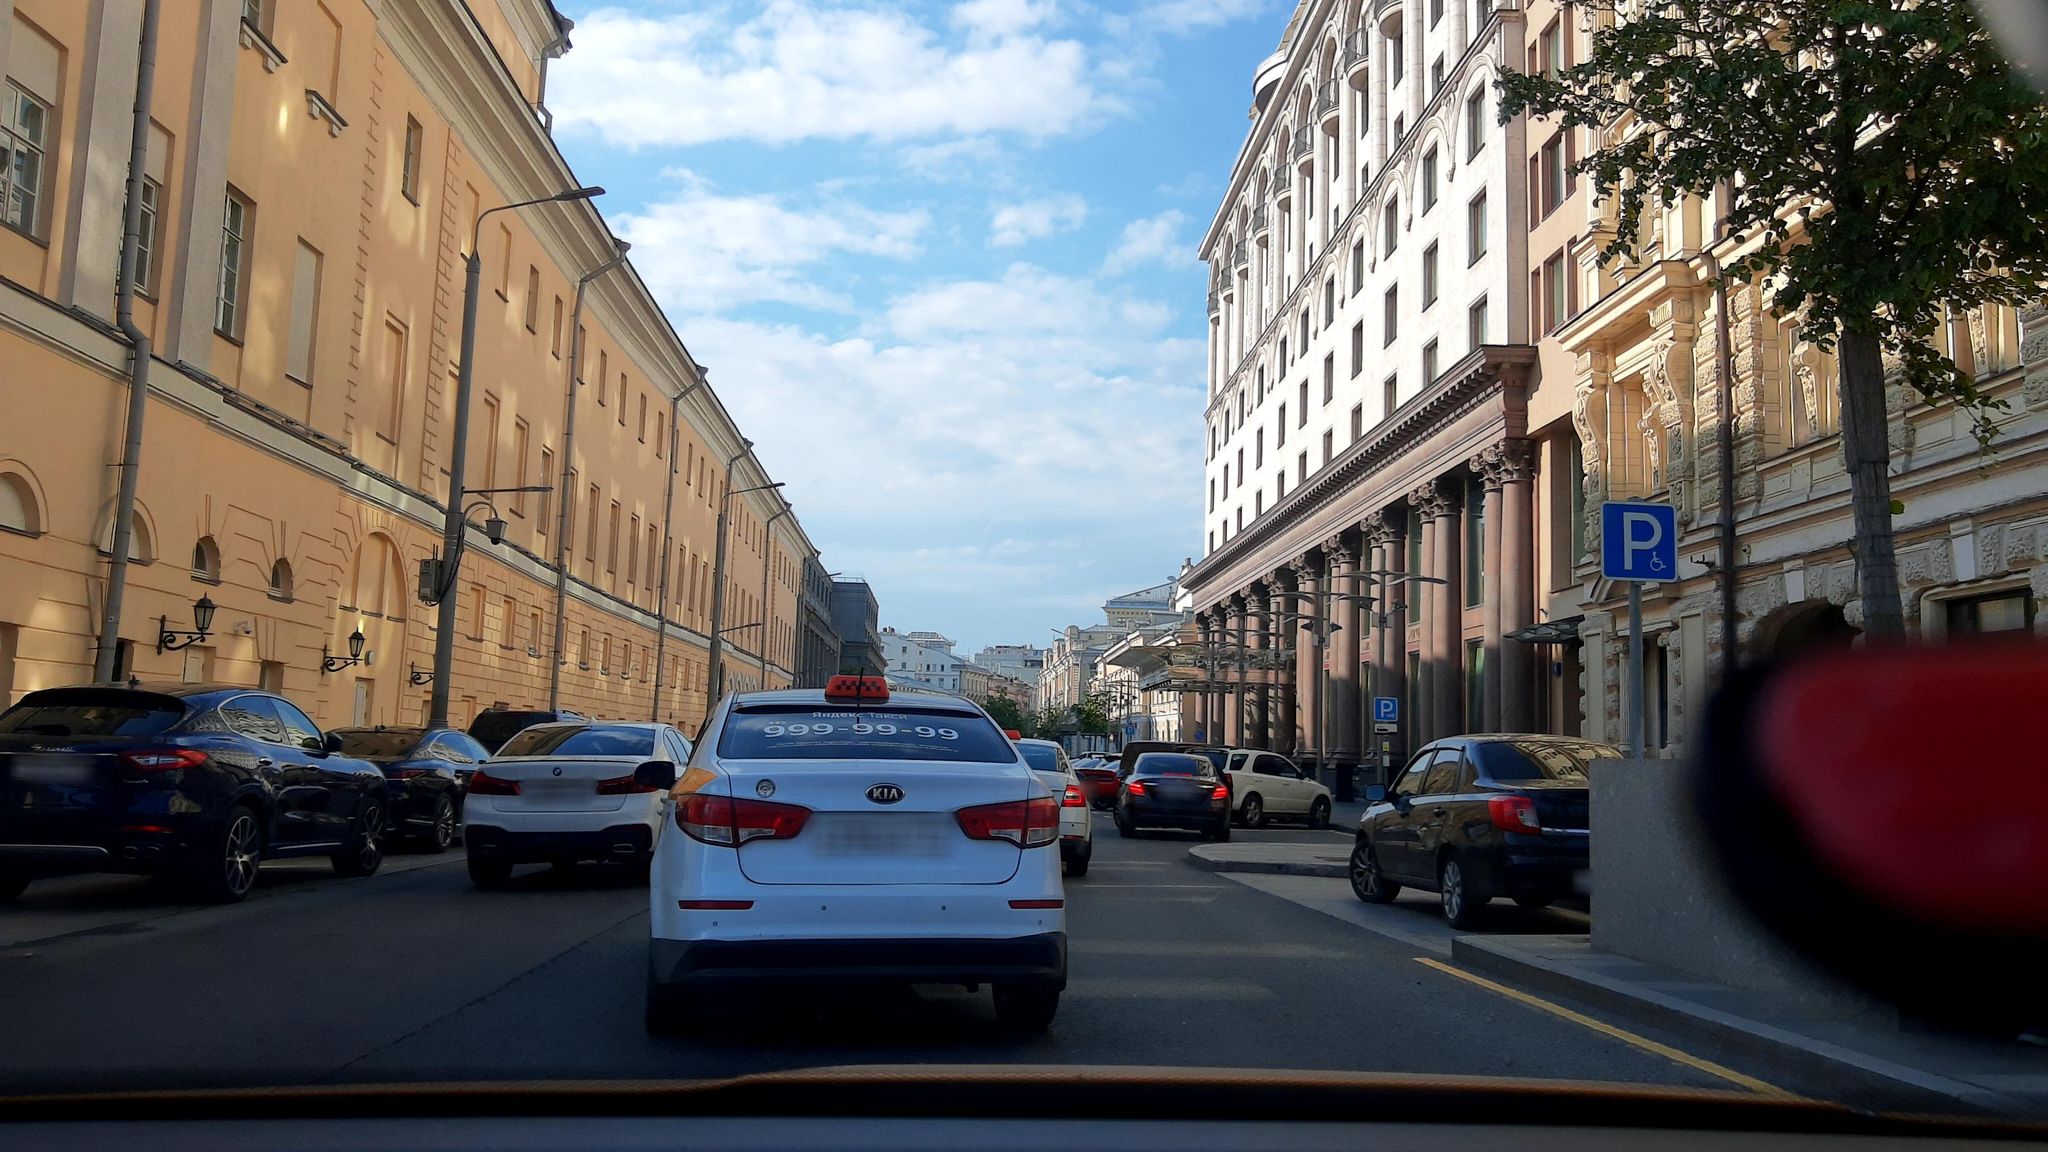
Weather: clear
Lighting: day
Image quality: good
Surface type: driving surface
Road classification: cycleway
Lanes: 2
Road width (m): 3.5
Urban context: urban centre
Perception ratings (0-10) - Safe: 5.01, Lively: 9.27, Beautiful: 4.48, Boring: 0.72, Depressing: 2.23, Wealthy: 7.66